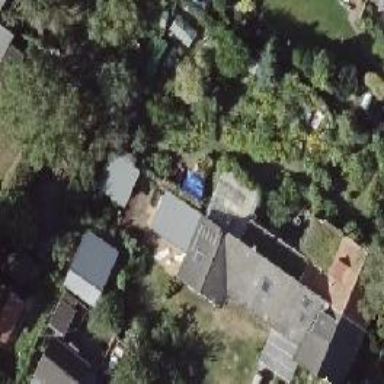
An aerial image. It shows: Semi-detached house with gabled roof.